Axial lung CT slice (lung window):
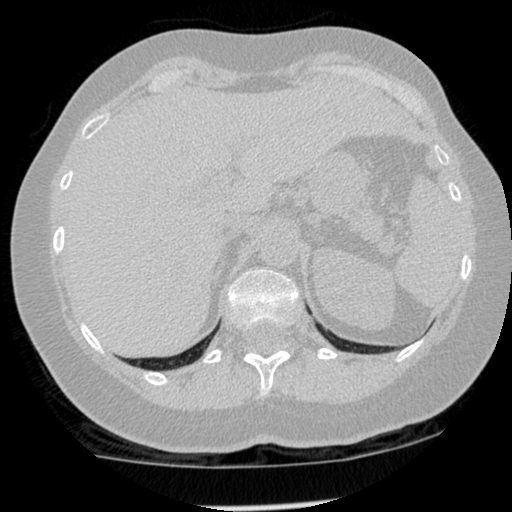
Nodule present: no